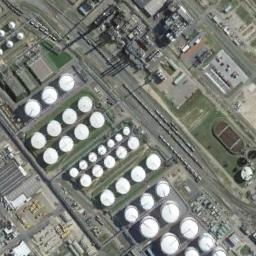
Label: storage tanks